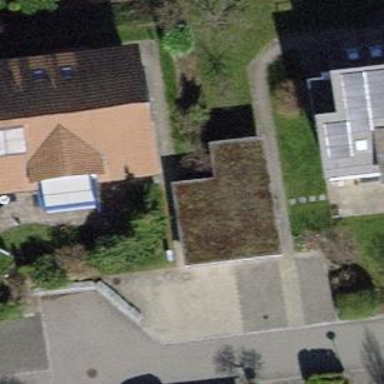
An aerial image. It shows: Garage building with flat roof.